九年级 · 立体几何学
如图是某几何体的三视图, 该几何体是 ( )

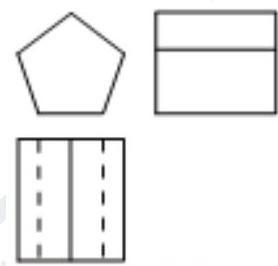
A. 圆柱
B. 五棱柱
C. 长方体
D. 五棱雉
答案: B
解析: 解: 由几何体的俯视图和左视图都是长方形,

故该几何体是柱体,

又因为主视图是五边形,

故该几何体是五棱柱.

故选: $B$.

根据几何体的俯视图和左视图都是长方形, 可判断该几何体是柱体, 进而根据主视图的形状, 得到答案.

本题考查了由三视图判断几何体, 如果有两个视图为三角形, 该几何体一定是锥体, 如果有两个矩形，该几何体一定是柱体，其底面由第三个视图的形状决定.